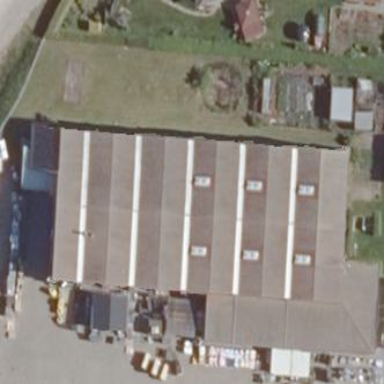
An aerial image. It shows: Commercial building.